Interaction volume radius: 5 \u00c5
Interaction volume height: 20 \u00c5
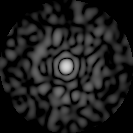
Disorder parameter: 0.8279